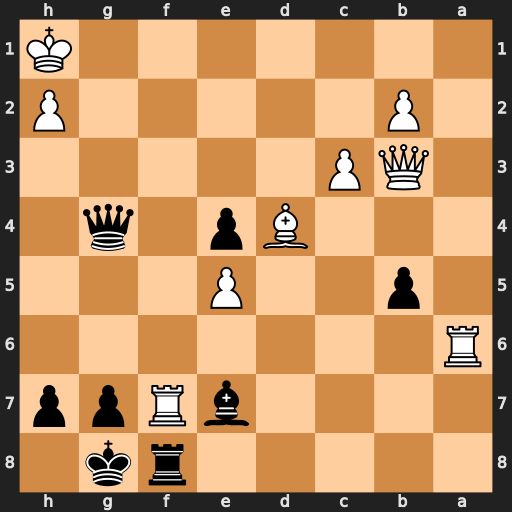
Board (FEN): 5rk1/4bRpp/R7/1p2P3/3Bp1q1/1QP5/1P5P/7K
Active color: b
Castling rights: -
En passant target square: -
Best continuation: Rxf7 Ra8+ Bf8